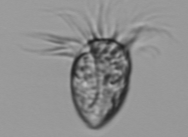
Label: Strombidium_morphotype1